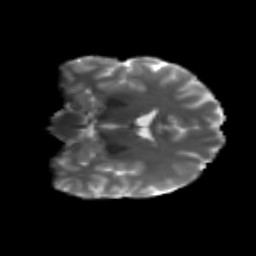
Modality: T2w
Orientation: coronal
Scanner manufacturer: siemens
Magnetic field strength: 3 T
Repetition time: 4.16 s
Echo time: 0.0806 s